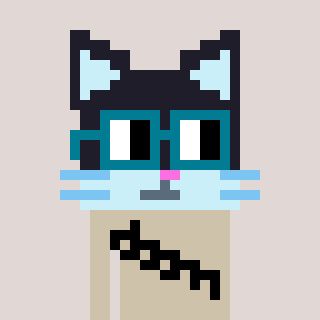
a pixel art character with square dark green glasses, a cat-shaped head and a bege-colored body on a warm background